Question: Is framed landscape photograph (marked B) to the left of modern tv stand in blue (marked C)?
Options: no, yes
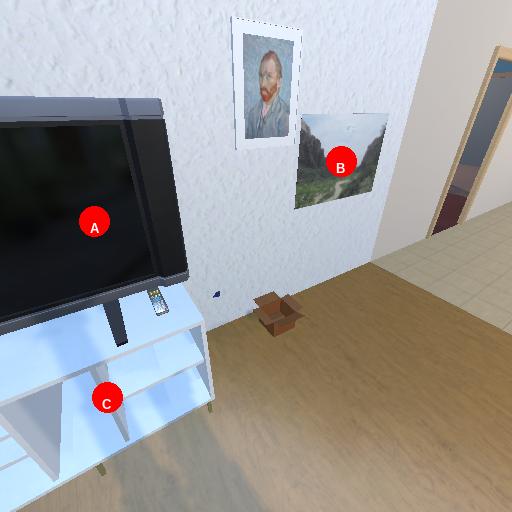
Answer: no